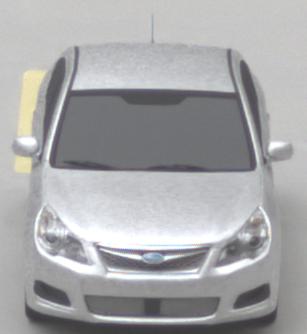
Make: Subaru
Model: Legacy 2.0R
Detailed model: Legacy (IV) Limousine
Model produced from: 2007/09
Model produced until: 2008/10
Doors: 4
Color: white
Road condition: dry road
Daytime: morning or afternoon
Contrast: low contrast